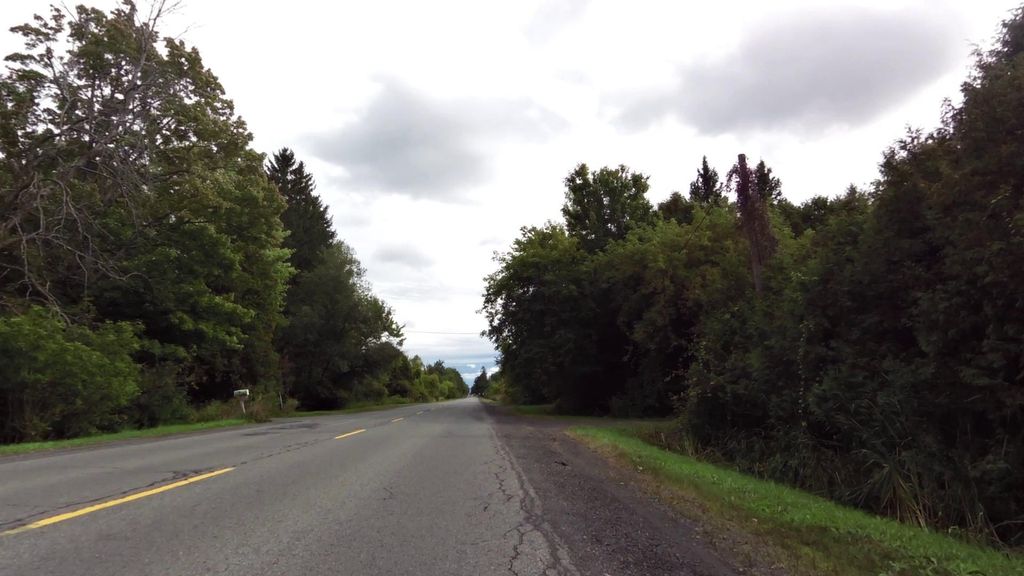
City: ottawa-gatineau